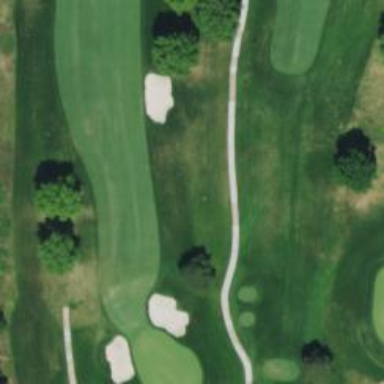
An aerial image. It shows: Golf hole.